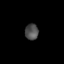
Tissue: lung
Cell type: Others
Senescence score: 0.206
Nuclear area (px): 207
Mean DAPI intensity: 79.034